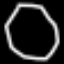
Label: octagon